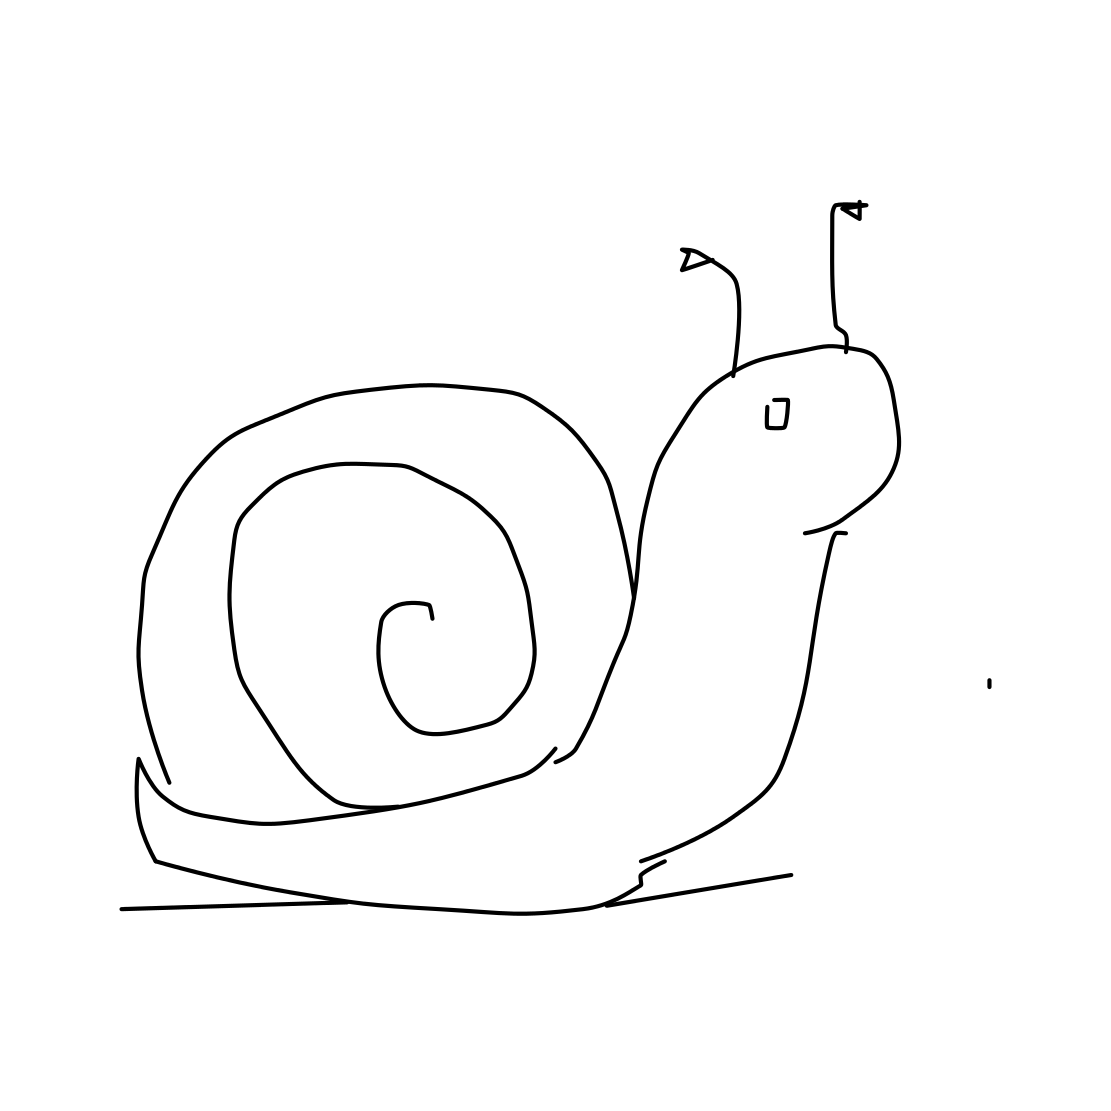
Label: snail